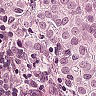
Metastatic tissue present: yes